Question: # Background
I have built a VB .NET application on the 4.0 Framework, part of the primary functionality is the built in AxWMPLib.AxWindowsMediaPlayer which allows us to pass a file path as a URL to the player and then play it through the built in media player. My Development Platform is VS 2010 Pro on Windows 7.
# Problem
We have recently moved to testing this application on multiple OS's. The Application runs fine on Win 7 on multiple win7 machines, some used for development others not. The problem is when we run the application on Vista. the very first time the application tries to play a file after it has been opened it will throw an error

It does this the majority of times, but not always, and I have been unable to establish a pattern for the few times it has not thrown the error. Additionally, it only does this for the first file it plays not for subsequent files. And it eludes Try catches for error handling.
# Research
I have done a good bit of research on this issue. I have found it seems to plague other media players and websites, even WMP on some machines. Some articles point to specific Windows KB updates, others suggest running a repair disk to repair potentially bad dlls. I have tried many of these unsuccessfully, as the issue persists on the two Vista machines I have to test with.
# Code
here is the method that is called when this error occurs
'''
Public Sub playSelected(ByVal fileStr As String)
If File.Exists(fileStr) Then
Debugging.DebugPrint(" Play: " & fileStr)
MediaPlayer.URL = fileStr
Try
MediaPlayer.Ctlcontrols.play()
Catch ex As Exception
MessageBox.Show("Could Not play the selected File please try again. Exception : " + ex.Message)
End Try
Else
Debugging.DebugPrint(" File Does not Exist: " & fileStr)
End If
End Sub
'''
# Purpose
I am hoping to find a way to handle this exception through code, potential previewing or sniping it if it is being thrown from one of the .NET controls i'm using. I would rather handle this via code if possible. If someone also has additional information on this specific error that would be welcome as well.
# Resolution
With credit to jornare for the information and push in the right direction I will explain my resolution, and the code behind it below, hope it helps.
First I had to modify the recommended answer, in a few distinct ways. The following two lines are declared in the class that calls the playSelected method above.
'''
Public Declare Function SetErrorMode Lib "kernel32.dll" (ByVal uMode As System.UInt32) As System.UInt32
Private Const SEM_FAILCRITICALERRORS As System.UInt32 = &H1
'''
you'll see the addition of the Const variable named SEM_FAILCRITICALERRORS, this is necessary to set the value of the variable to 1, in this case the name of the variable is very specific as it matches a flag var name in the SetErrorMode method, when set to true this flag disables CriticalErrors from showing. I also added the .dll ext to the Lib call, though it may not be necessary.
Below is my new playSelected method
'''
Public Sub playSelected(ByVal fileStr As String)
If File.Exists(fileStr) Then
If isVista Then
oldErrMode = SetErrorMode(SEM_FAILCRITICALERRORS)
End If
Debugging.DebugPrint(" Play: " & fileStr)
MediaPlayer.URL = fileStr
Try
MediaPlayer.Ctlcontrols.play()
Catch ex As Exception
MessageBox.Show("Could Not play the selected File please try again. Exception : " + ex.Message)
End Try
If isVista Then
criticalFailureTimer.Interval = 2000
criticalFailureTimer.AutoReset = False
criticalFailureTimer.Start()
End If
Else
Debugging.DebugPrint(" File Does not Exist: " & fileStr)
End If
End Sub
'''
now this is important! Initially I SetErrorMode back to the oldErrMode after the ctlcontrols.play call, but found this did not prevent the error. I set my VS in debug mode on my win7 machine and stepped through the code line by line. I found the code did not actually try to play the file until after the sub ended. This is why you see the timer calls. I set a 2 second timer to give myself a buffer so it could start the playing process with the Error Mode set correctly. below is the code I used for the timer elapsed event
'''
'in my Constructor
If My.Computer.Info.OSFullName.Contains("Vista") Then
isVista = True
AddHandler criticalFailureTimer.Elapsed, AddressOf criticalTimerExpired
End If
'end of Constructor portion
Private Sub criticalTimerExpired(sender As Object, e As ElapsedEventArgs)
SetErrorMode(oldErrMode)
End Sub
'''
One last caveat I will give for this. This process to my understanding disables Critical Errors from being displayed, so be careful, in my case I was unable to find any specific error or system instability caused by the error thrown, so I temporarily disable this to add to usability of the program. I do not recommend doing this everytime you have a system error as often that error points to a flaw/bug in the program that should be fixed. Additionally, in my opinion you should never need to turn off critical errors permanently, meaning make sure you turn them back on when you're done. I hope this information helps and appreciate the time and knowledge of those who answered or up-voted the question.
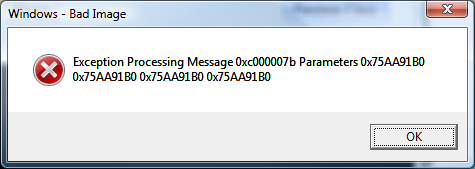
Answer: From what I find on the net it could be caused by a faulty WMP plugin, codek or display drivers.
Found also that you should be able to suppress this error by calling the Windows API function SetErrorMode(SEM_FAILCRITICALERRORS) before WMP starts loading the media file.
So, for Vb something like:
'''
'declare
Private Declare Function SetErrorMode Lib "kernel32" (ByVal wMode As Long) As Long
'call it
Dim oldErrMode As Long
oldErrMode = SetErrorMode(SEM_FAILCRITICALERRORS)
'Do your stuff here
'Set it back
SetErrorMode(oldErrMode )
'''
I haven't tested this, so let me know if this helps.